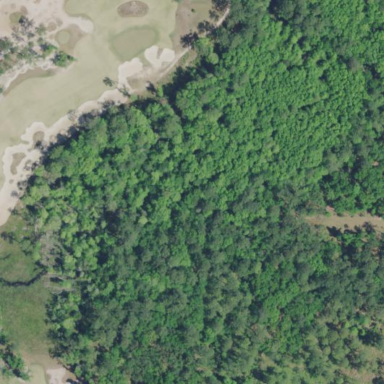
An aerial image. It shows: Rough grassy area used for golf.